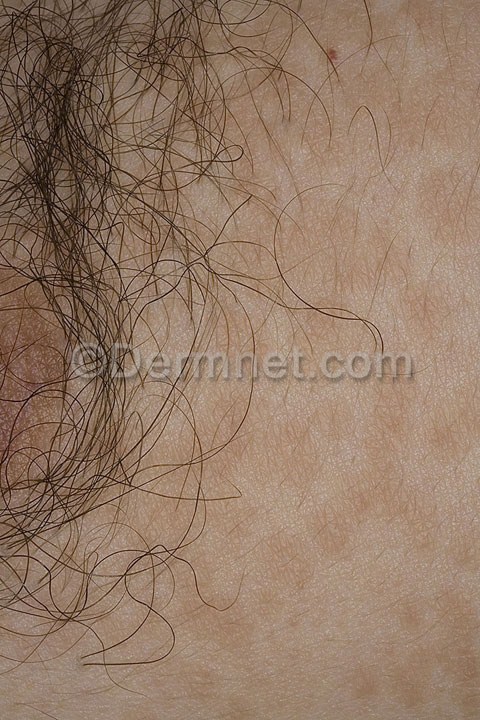
Disease: Tinea Ringworm Candidiasis and other Fungal Infections